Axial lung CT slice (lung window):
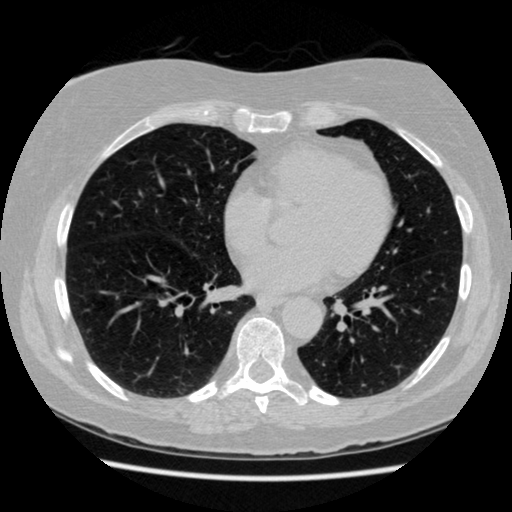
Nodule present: no